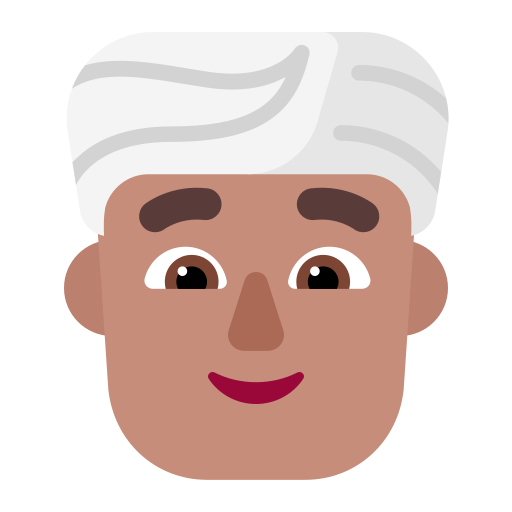
man wearing turban flat